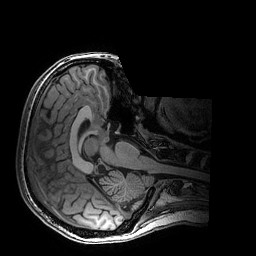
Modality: T1w
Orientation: axial
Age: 27
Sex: female
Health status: healthy
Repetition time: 2.53 s
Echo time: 0.0034 s